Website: macys
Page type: cart
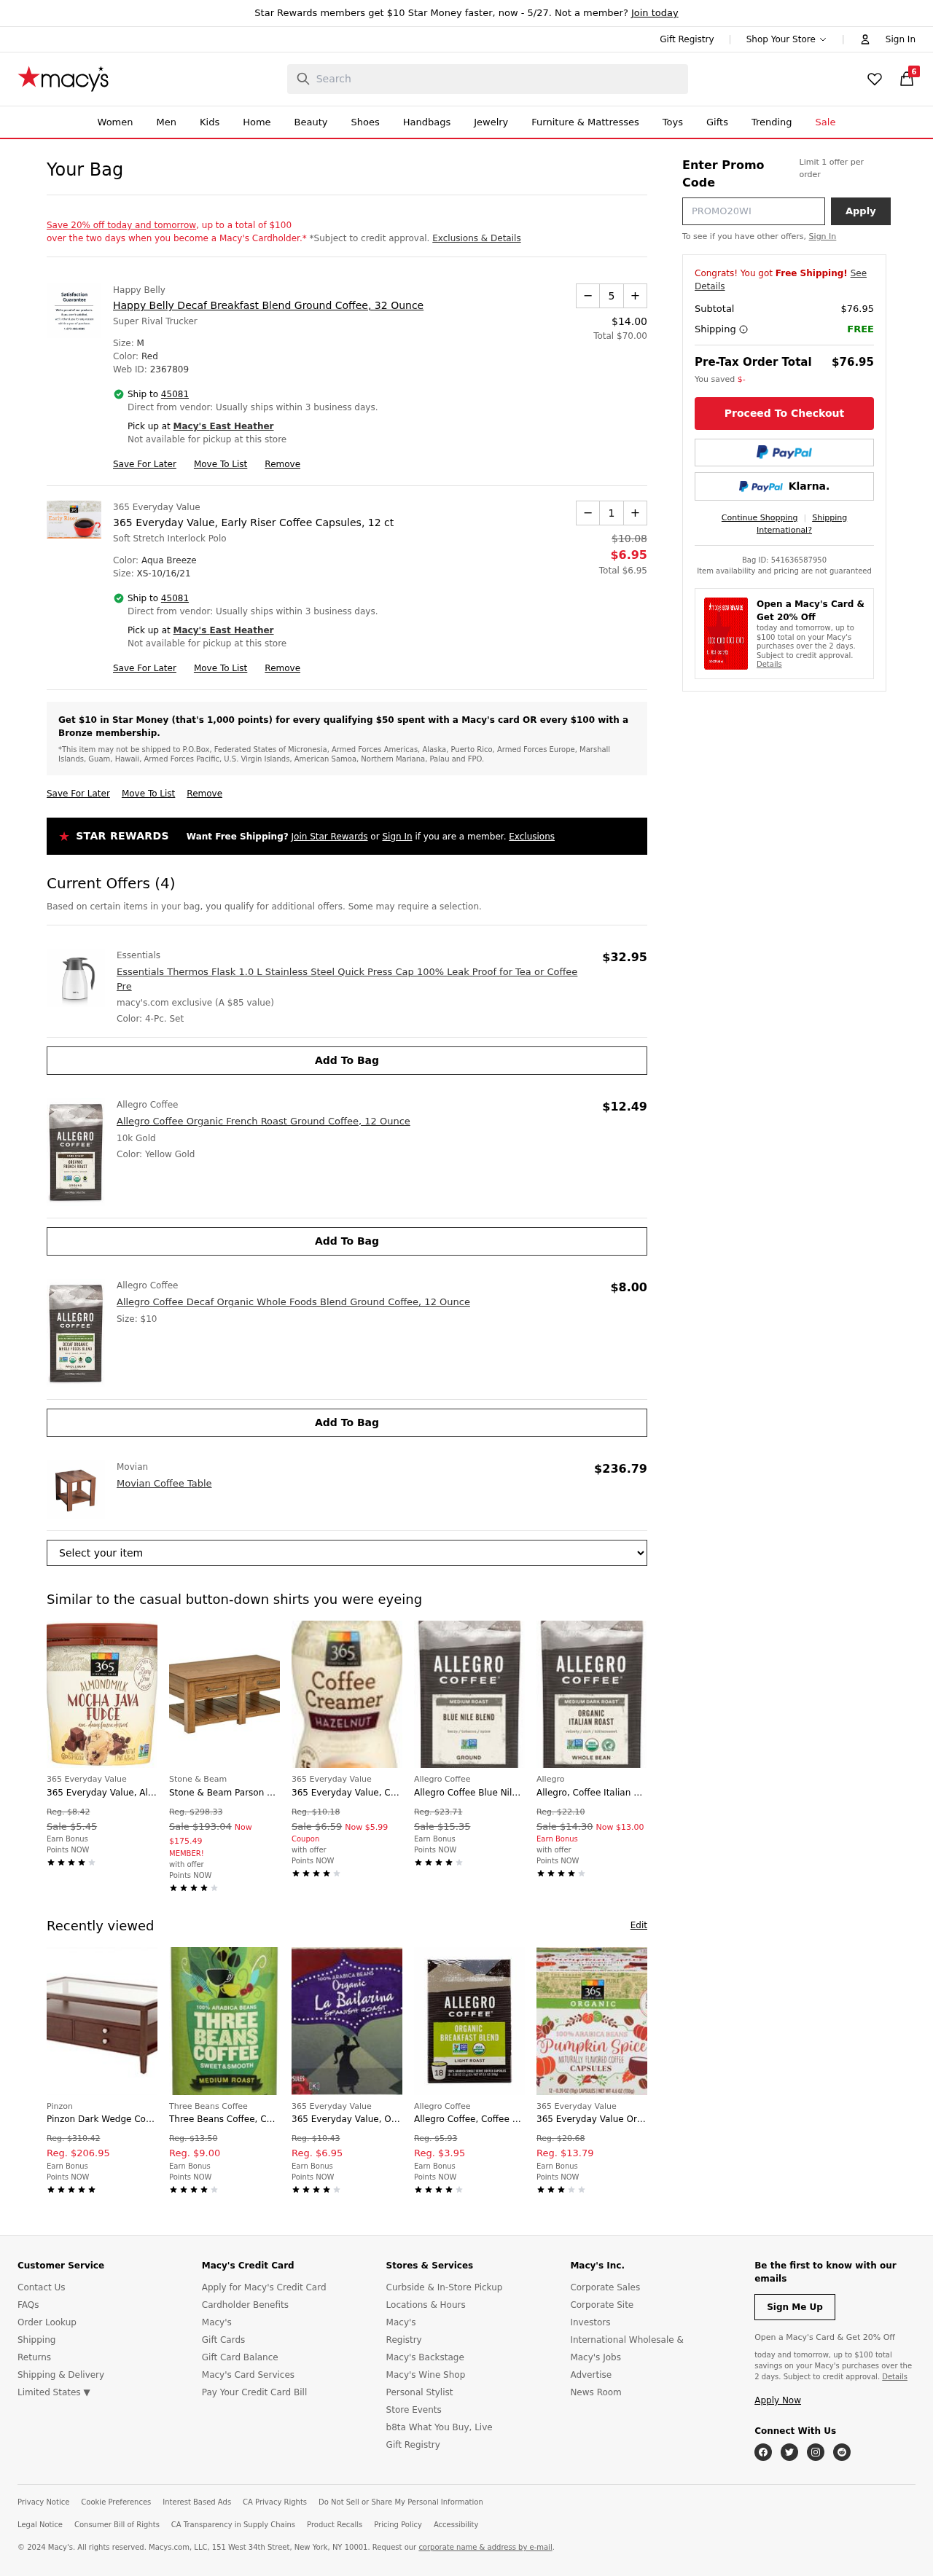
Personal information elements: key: PII_CITY
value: East Heather
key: PII_POSTCODE
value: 45081
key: PII_PROMO_CODE
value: FIRST75
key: PII_POSTCODE_FULL
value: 45081
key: PII_POSTCODE_NUMERIC
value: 45081
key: PII_CITY2
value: East Heather
Product elements: key: PRODUCT1_BRAND
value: Happy Belly
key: PRODUCT1_NAME
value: Happy Belly Decaf Breakfast Blend Ground Coffee, 32 Ounce
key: PRODUCT1_PRICE
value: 14
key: PRODUCT1_QUANTITY
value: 5
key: PRODUCT2_BRAND
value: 365 Everyday Value
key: PRODUCT2_NAME
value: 365 Everyday Value, Early Riser Coffee Capsules, 12 ct
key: PRODUCT2_PRICE
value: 6.95
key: PRODUCT2_QUANTITY
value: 1
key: PRODUCT3_BRAND
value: Essentials
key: PRODUCT3_NAME
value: Essentials Thermos Flask 1.0 L Stainless Steel Quick Press Cap 100% Leak Proof for Tea or Coffee Pre
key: PRODUCT3_PRICE
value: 32.95
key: PRODUCT4_BRAND
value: Allegro Coffee
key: PRODUCT4_NAME
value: Allegro Coffee Organic French Roast Ground Coffee, 12 Ounce
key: PRODUCT4_PRICE
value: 12.49
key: PRODUCT5_BRAND
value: Allegro Coffee
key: PRODUCT5_NAME
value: Allegro Coffee Decaf Organic Whole Foods Blend Ground Coffee, 12 Ounce
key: PRODUCT5_PRICE
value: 8
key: PRODUCT6_BRAND
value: Movian
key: PRODUCT6_NAME
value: Movian Coffee Table
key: PRODUCT6_PRICE
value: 236.79
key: PRODUCT1_TOTAL
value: Total $70.00
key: PRODUCT2_ORIGINAL_PRICE
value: $10.08
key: PRODUCT2_TOTAL
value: Total $6.95
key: PRODUCT7_BRAND
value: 365 Everyday Value
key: PRODUCT7_NAME
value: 365 Everyday Value, Almondmilk Mocha Java Fudge Non-Dairy Dessert, 1 pint, (Frozen)
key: PRODUCT7_ORIGINAL_PRICE
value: Reg. $8.42
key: PRODUCT7_SALE_PRICE
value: Sale $5.45
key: PRODUCT8_BRAND
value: Stone & Beam
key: PRODUCT8_NAME
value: Stone & Beam Parson Coffee Table, 45"L, Oak
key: PRODUCT8_ORIGINAL_PRICE
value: Reg. $298.33
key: PRODUCT8_SALE_PRICE
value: Sale $193.04
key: PRODUCT8_PRICE
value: Now $175.49
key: PRODUCT9_BRAND
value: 365 Everyday Value
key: PRODUCT9_NAME
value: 365 Everyday Value, Coffee Creamer Hazelnut, 16 fl oz
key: PRODUCT9_ORIGINAL_PRICE
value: Reg. $10.18
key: PRODUCT9_SALE_PRICE
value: Sale $6.59
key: PRODUCT9_PRICE
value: Now $5.99
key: PRODUCT10_BRAND
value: Allegro Coffee
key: PRODUCT10_NAME
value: Allegro Coffee Blue Nile Blend Ground Coffee, 12 oz
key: PRODUCT10_ORIGINAL_PRICE
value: Reg. $23.71
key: PRODUCT10_SALE_PRICE
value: Sale $15.35
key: PRODUCT11_BRAND
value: Allegro
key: PRODUCT11_NAME
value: Allegro, Coffee Italian Roast Whole Bean Organic, 12 Ounce
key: PRODUCT11_ORIGINAL_PRICE
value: Reg. $22.10
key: PRODUCT11_SALE_PRICE
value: Sale $14.30
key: PRODUCT11_PRICE
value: Now $13.00
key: PRODUCT12_BRAND
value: Pinzon
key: PRODUCT12_NAME
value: Pinzon Dark Wedge Coffee Table
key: PRODUCT12_ORIGINAL_PRICE
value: Reg. $310.42
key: PRODUCT12_PRICE
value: Reg. $206.95
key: PRODUCT13_BRAND
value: Three Beans Coffee
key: PRODUCT13_NAME
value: Three Beans Coffee, Coffee Medium Roast Whole Bean, 14 Ounce
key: PRODUCT13_ORIGINAL_PRICE
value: Reg. $13.50
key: PRODUCT13_PRICE
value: Reg. $9.00
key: PRODUCT14_BRAND
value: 365 Everyday Value
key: PRODUCT14_NAME
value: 365 Everyday Value, Organic La Bailarina Coffee Capsules, 12 ct
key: PRODUCT14_ORIGINAL_PRICE
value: Reg. $10.43
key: PRODUCT14_PRICE
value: Reg. $6.95
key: PRODUCT15_BRAND
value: Allegro Coffee
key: PRODUCT15_NAME
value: Allegro Coffee, Coffee Breakfast Blend Pods 18 Count Organic, 0.38 Ounce
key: PRODUCT15_ORIGINAL_PRICE
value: Reg. $5.93
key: PRODUCT15_PRICE
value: Reg. $3.95
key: PRODUCT16_BRAND
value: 365 Everyday Value
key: PRODUCT16_NAME
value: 365 Everyday Value Organic Pumpkin Spice Coffee Capsule, 12 ct
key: PRODUCT16_ORIGINAL_PRICE
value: Reg. $20.68
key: PRODUCT16_PRICE
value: Reg. $13.79
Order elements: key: ORDER_NUM_ITEMS
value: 6
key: ORDER_SUBTOTAL
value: $76.95
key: ORDER_SUBTOTAL2
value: $76.95
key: ORDER_ID
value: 541636587950
Search elements: key: HEADER_SEARCH
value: Search